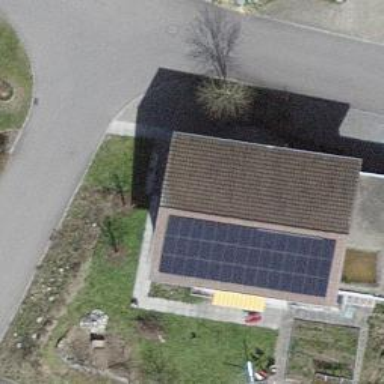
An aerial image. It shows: Solar power generator using photovoltaic method with solar photovoltaic panel types.